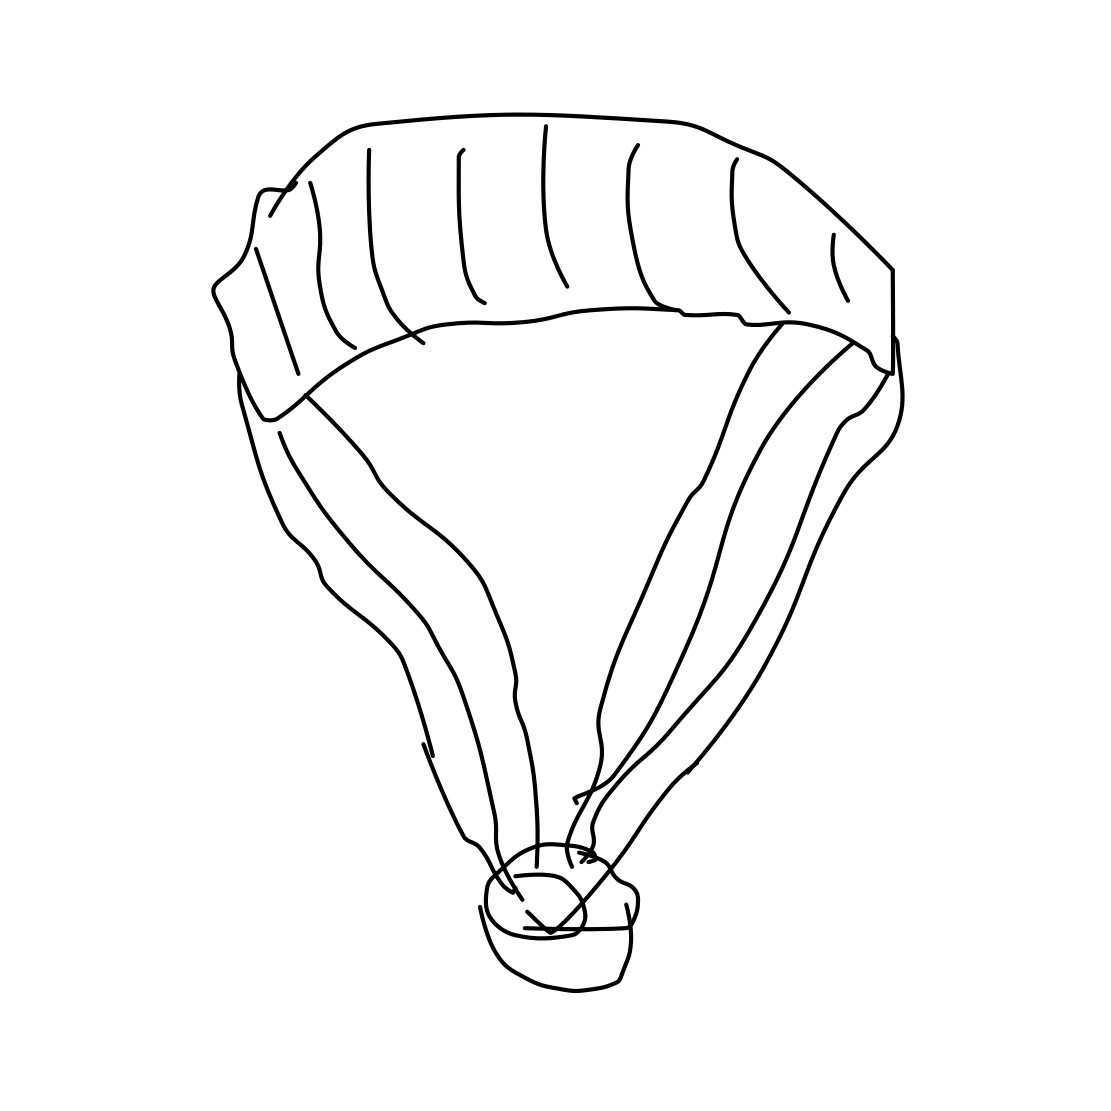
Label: parachute